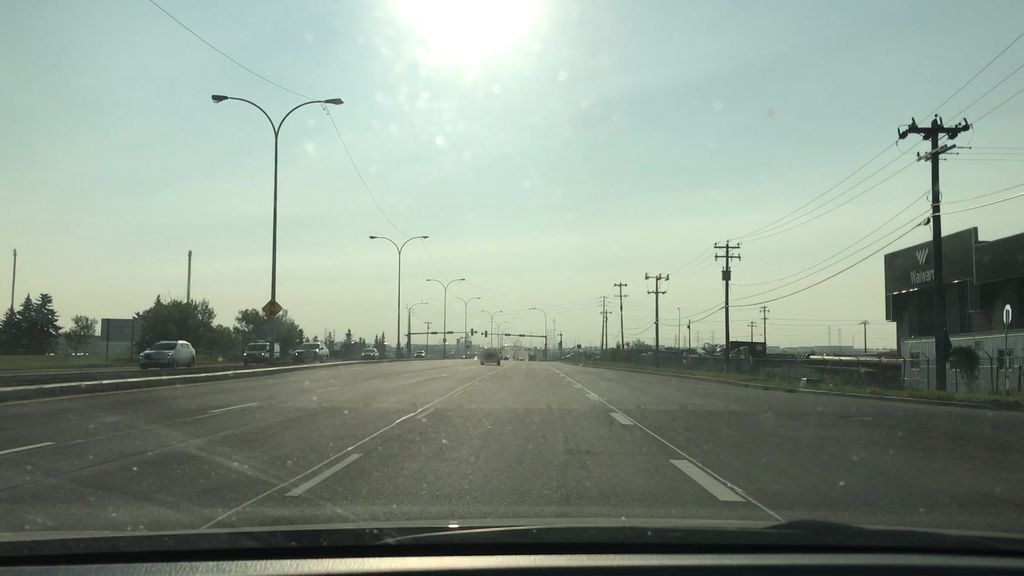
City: edmonton